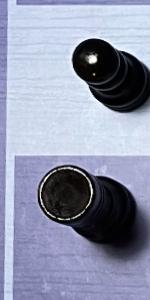
Label: Rook_Black